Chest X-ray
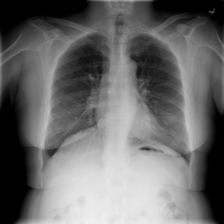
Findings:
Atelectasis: negative
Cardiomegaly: negative
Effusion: negative
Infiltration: positive
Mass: negative
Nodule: negative
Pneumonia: negative
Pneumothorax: negative
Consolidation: negative
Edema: negative
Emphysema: negative
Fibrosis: negative
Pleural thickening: negative
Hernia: negative